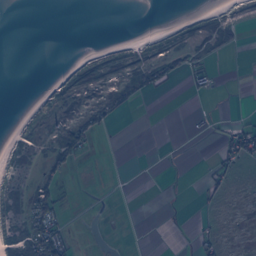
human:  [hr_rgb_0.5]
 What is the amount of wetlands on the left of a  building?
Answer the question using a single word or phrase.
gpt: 3

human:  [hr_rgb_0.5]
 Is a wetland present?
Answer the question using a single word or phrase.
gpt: yes

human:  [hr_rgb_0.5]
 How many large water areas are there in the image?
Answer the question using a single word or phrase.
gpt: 5

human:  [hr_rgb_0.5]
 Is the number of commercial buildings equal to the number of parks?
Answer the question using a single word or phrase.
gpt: no

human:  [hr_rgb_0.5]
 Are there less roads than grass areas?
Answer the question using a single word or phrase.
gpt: no

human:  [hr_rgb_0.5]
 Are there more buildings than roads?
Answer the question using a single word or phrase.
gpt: yes

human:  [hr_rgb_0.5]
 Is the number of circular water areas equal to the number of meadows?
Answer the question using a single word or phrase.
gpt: no

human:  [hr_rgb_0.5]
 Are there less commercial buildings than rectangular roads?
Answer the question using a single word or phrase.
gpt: no

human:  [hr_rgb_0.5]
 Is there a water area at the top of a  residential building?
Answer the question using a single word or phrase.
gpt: yes

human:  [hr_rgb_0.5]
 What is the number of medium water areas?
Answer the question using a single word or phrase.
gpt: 8

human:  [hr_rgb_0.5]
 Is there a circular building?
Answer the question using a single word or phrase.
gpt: no

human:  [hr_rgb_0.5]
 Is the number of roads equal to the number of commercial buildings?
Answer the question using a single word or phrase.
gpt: no

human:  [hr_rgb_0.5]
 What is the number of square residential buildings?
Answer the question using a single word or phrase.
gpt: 0

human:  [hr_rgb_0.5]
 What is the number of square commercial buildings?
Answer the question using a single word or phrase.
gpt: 0

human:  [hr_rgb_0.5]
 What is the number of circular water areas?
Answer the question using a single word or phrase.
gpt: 5

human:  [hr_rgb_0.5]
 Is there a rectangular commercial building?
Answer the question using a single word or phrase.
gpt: no

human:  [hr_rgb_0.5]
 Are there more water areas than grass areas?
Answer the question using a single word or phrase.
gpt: yes

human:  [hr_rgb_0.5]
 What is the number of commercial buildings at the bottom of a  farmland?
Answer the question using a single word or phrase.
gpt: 1

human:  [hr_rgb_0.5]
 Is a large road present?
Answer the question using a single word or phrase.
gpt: no

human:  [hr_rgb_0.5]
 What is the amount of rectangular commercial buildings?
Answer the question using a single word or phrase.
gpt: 0

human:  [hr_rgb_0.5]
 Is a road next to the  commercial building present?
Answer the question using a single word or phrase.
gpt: yes

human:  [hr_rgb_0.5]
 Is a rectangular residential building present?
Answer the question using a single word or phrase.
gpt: yes

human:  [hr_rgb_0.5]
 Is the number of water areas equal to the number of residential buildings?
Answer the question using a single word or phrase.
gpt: no

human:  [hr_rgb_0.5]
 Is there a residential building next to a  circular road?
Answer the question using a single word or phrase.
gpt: no

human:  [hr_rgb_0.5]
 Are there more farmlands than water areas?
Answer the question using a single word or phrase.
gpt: no

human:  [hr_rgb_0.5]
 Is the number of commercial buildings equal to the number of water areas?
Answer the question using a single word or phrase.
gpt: no

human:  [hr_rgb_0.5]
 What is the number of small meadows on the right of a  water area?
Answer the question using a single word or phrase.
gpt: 0

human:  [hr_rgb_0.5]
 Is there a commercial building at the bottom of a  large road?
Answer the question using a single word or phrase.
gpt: no

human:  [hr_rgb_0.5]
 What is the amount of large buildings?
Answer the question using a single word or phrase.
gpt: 0

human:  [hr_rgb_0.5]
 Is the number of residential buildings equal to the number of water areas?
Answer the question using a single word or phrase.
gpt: no

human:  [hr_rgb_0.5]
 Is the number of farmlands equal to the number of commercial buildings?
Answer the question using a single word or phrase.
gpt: no

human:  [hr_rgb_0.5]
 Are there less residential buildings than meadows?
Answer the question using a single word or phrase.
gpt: no

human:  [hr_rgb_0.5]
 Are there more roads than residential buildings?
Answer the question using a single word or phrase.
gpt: no

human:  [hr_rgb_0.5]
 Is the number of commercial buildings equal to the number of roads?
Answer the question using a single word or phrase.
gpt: no

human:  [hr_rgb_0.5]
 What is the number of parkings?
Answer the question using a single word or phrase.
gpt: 4

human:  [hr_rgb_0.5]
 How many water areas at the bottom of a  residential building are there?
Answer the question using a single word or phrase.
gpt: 28